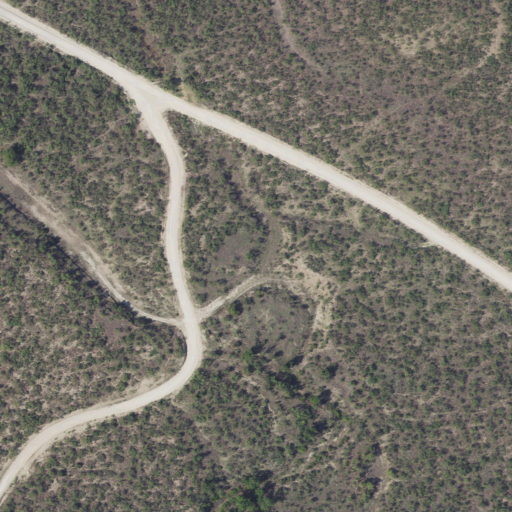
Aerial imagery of valley in Texas named North Liveoak Draw containing shrub, low intensity development, open development, and medium intensity development